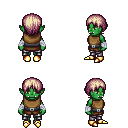
a pixel art fantasy rpg character, female body template, orc, green skin, leather chest armor, metal pants, white blonde plain hairstyle, white cloth bandages, gold boots, four views (front, back, left, right), 2x2 character sprite sheet, small pixel art, hard edges, no anti-aliasing